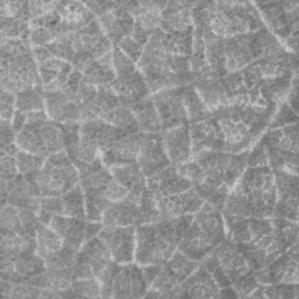
Label: frost